Question: Angular/Ionic noob here. I have looked everywhere online (especially this site as it has been so helpful) and cannot find someone with this same issue. What I want to do is have a single array of tasks in my ts component and then have four different places in my html template where I display those tasks depending on what kind of task it is (using ngif to determine which block they should end up in).
I have a wizardTasks array of tasks in my ts component and each task is an object with a name, a type, a frequency, and an "additional" property containing any extra info about the task.
So, from that array, my code to display that looks something like this:
'''
<ion-item-group>
<ion-item *ngFor="let task of wizardTasks">
<ion-label *ngIf="task.frequency==='oneTimeOnly' && task.type==='biological/physical'">{{task.name}}</ion-label>
<ion-label *ngIf="task.frequency==='everyDay' && task.type==='biological/physical'">{{task.name}} every day</ion-label>
<ion-label *ngIf="task.frequency==='daysOfWeek' && task.type==='biological/physical'">{{task.name}} every {{task.additional}}</ion-label>
<ion-label *ngIf="task.frequency==='specificDate' && task.type==='biological/physical'">{{task.name}} on {{task.additional}}</ion-label>
</ion-item>
</ion-item-group>
'''
Except there are FOUR of these blocks where the ngIf task.type is one of the four groups.
The problem I am having is that when I do this it is adding a space for each entry in all four places. So if I have four tasks, one of each type, it would display each task in the appropriate block, but it would have spaces in each block for where the other tasks would be if they were in that block.
I hope that makes sense. Please let me know if I need to add anything else and thank you for any help!
screenshot if it helps...

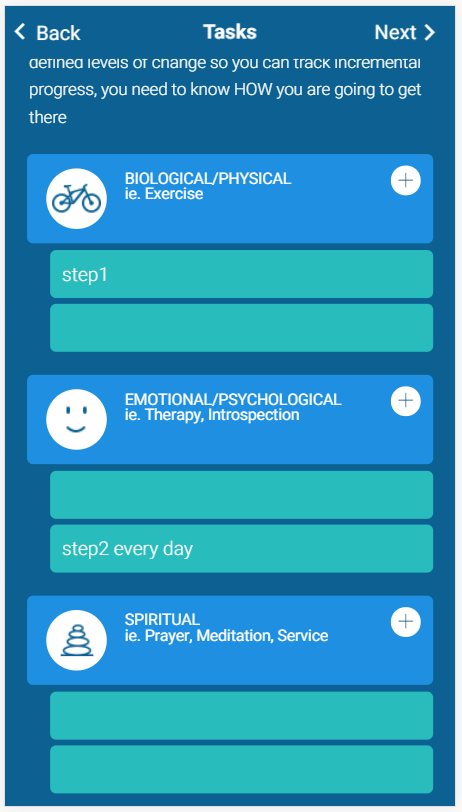
Answer: As per the comments on the original question, it looks like you are rendering all '<ion-item>' (wizardTask) elements for each category regardless of whether or not they fit into the category. You can fix this by filtering the 'wizardTasks' list when using the '*ngFor' directive:
'''
/* Component */
getWizardTasks(type: string): WizardTask[] {
return this.wizardTasks.filter(task => task.type === type);
}
/* Template */
<ion-item-group>
<ion-item *ngFor="let task of getWizardTasks('biological/physical')">
<ion-label *ngIf="task.frequency==='oneTimeOnly'">{{task.name}}</ion-label>
<ion-label *ngIf="task.frequency==='everyDay'">{{task.name}} every day</ion-label>
<ion-label *ngIf="task.frequency==='daysOfWeek'">{{task.name}} every {{task.additional}}</ion-label>
<ion-label *ngIf="task.frequency==='specificDate'">{{task.name}} on {{task.additional}}</ion-label>
</ion-item>
</ion-item-group>
'''